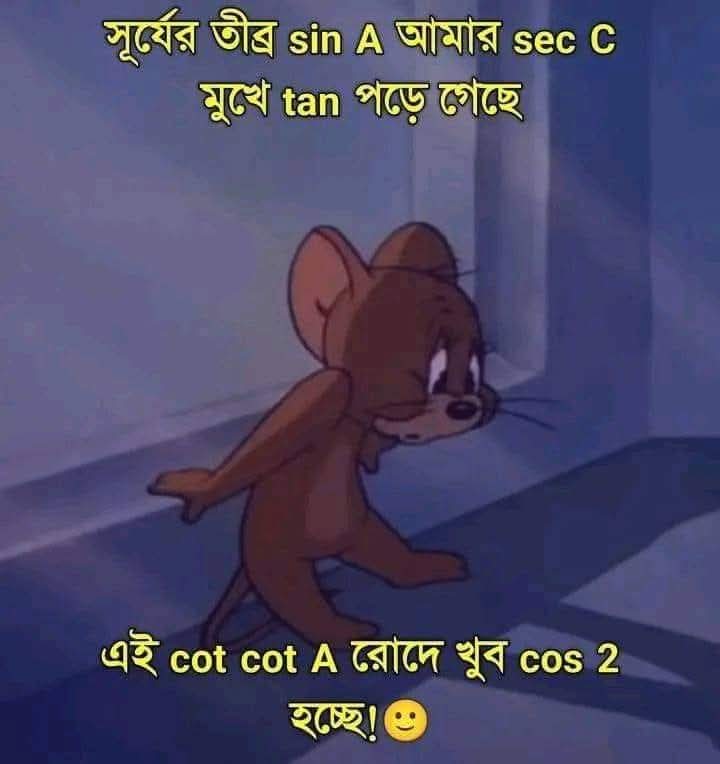
Text: সূর্যের তীব্র sin A আমার sec C মুখে tan পড়ে গেছে
এই cot cot A রোদে খুব cos 2 হচ্ছে!
Label: Non Hate